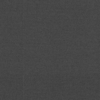
Label: dusty